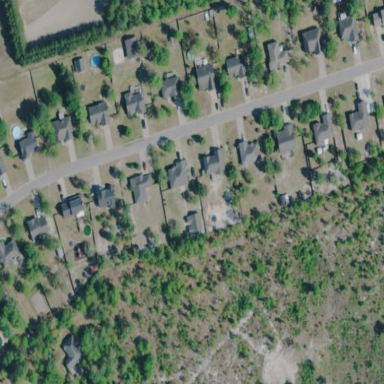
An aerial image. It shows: Residential area within subdivision.